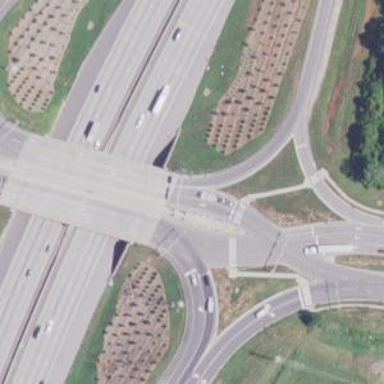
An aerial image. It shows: Secondary road crossing bridge.